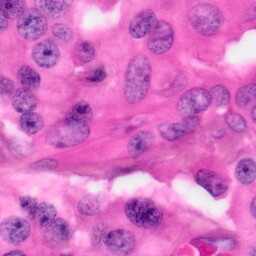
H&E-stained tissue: Pancreatic